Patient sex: M
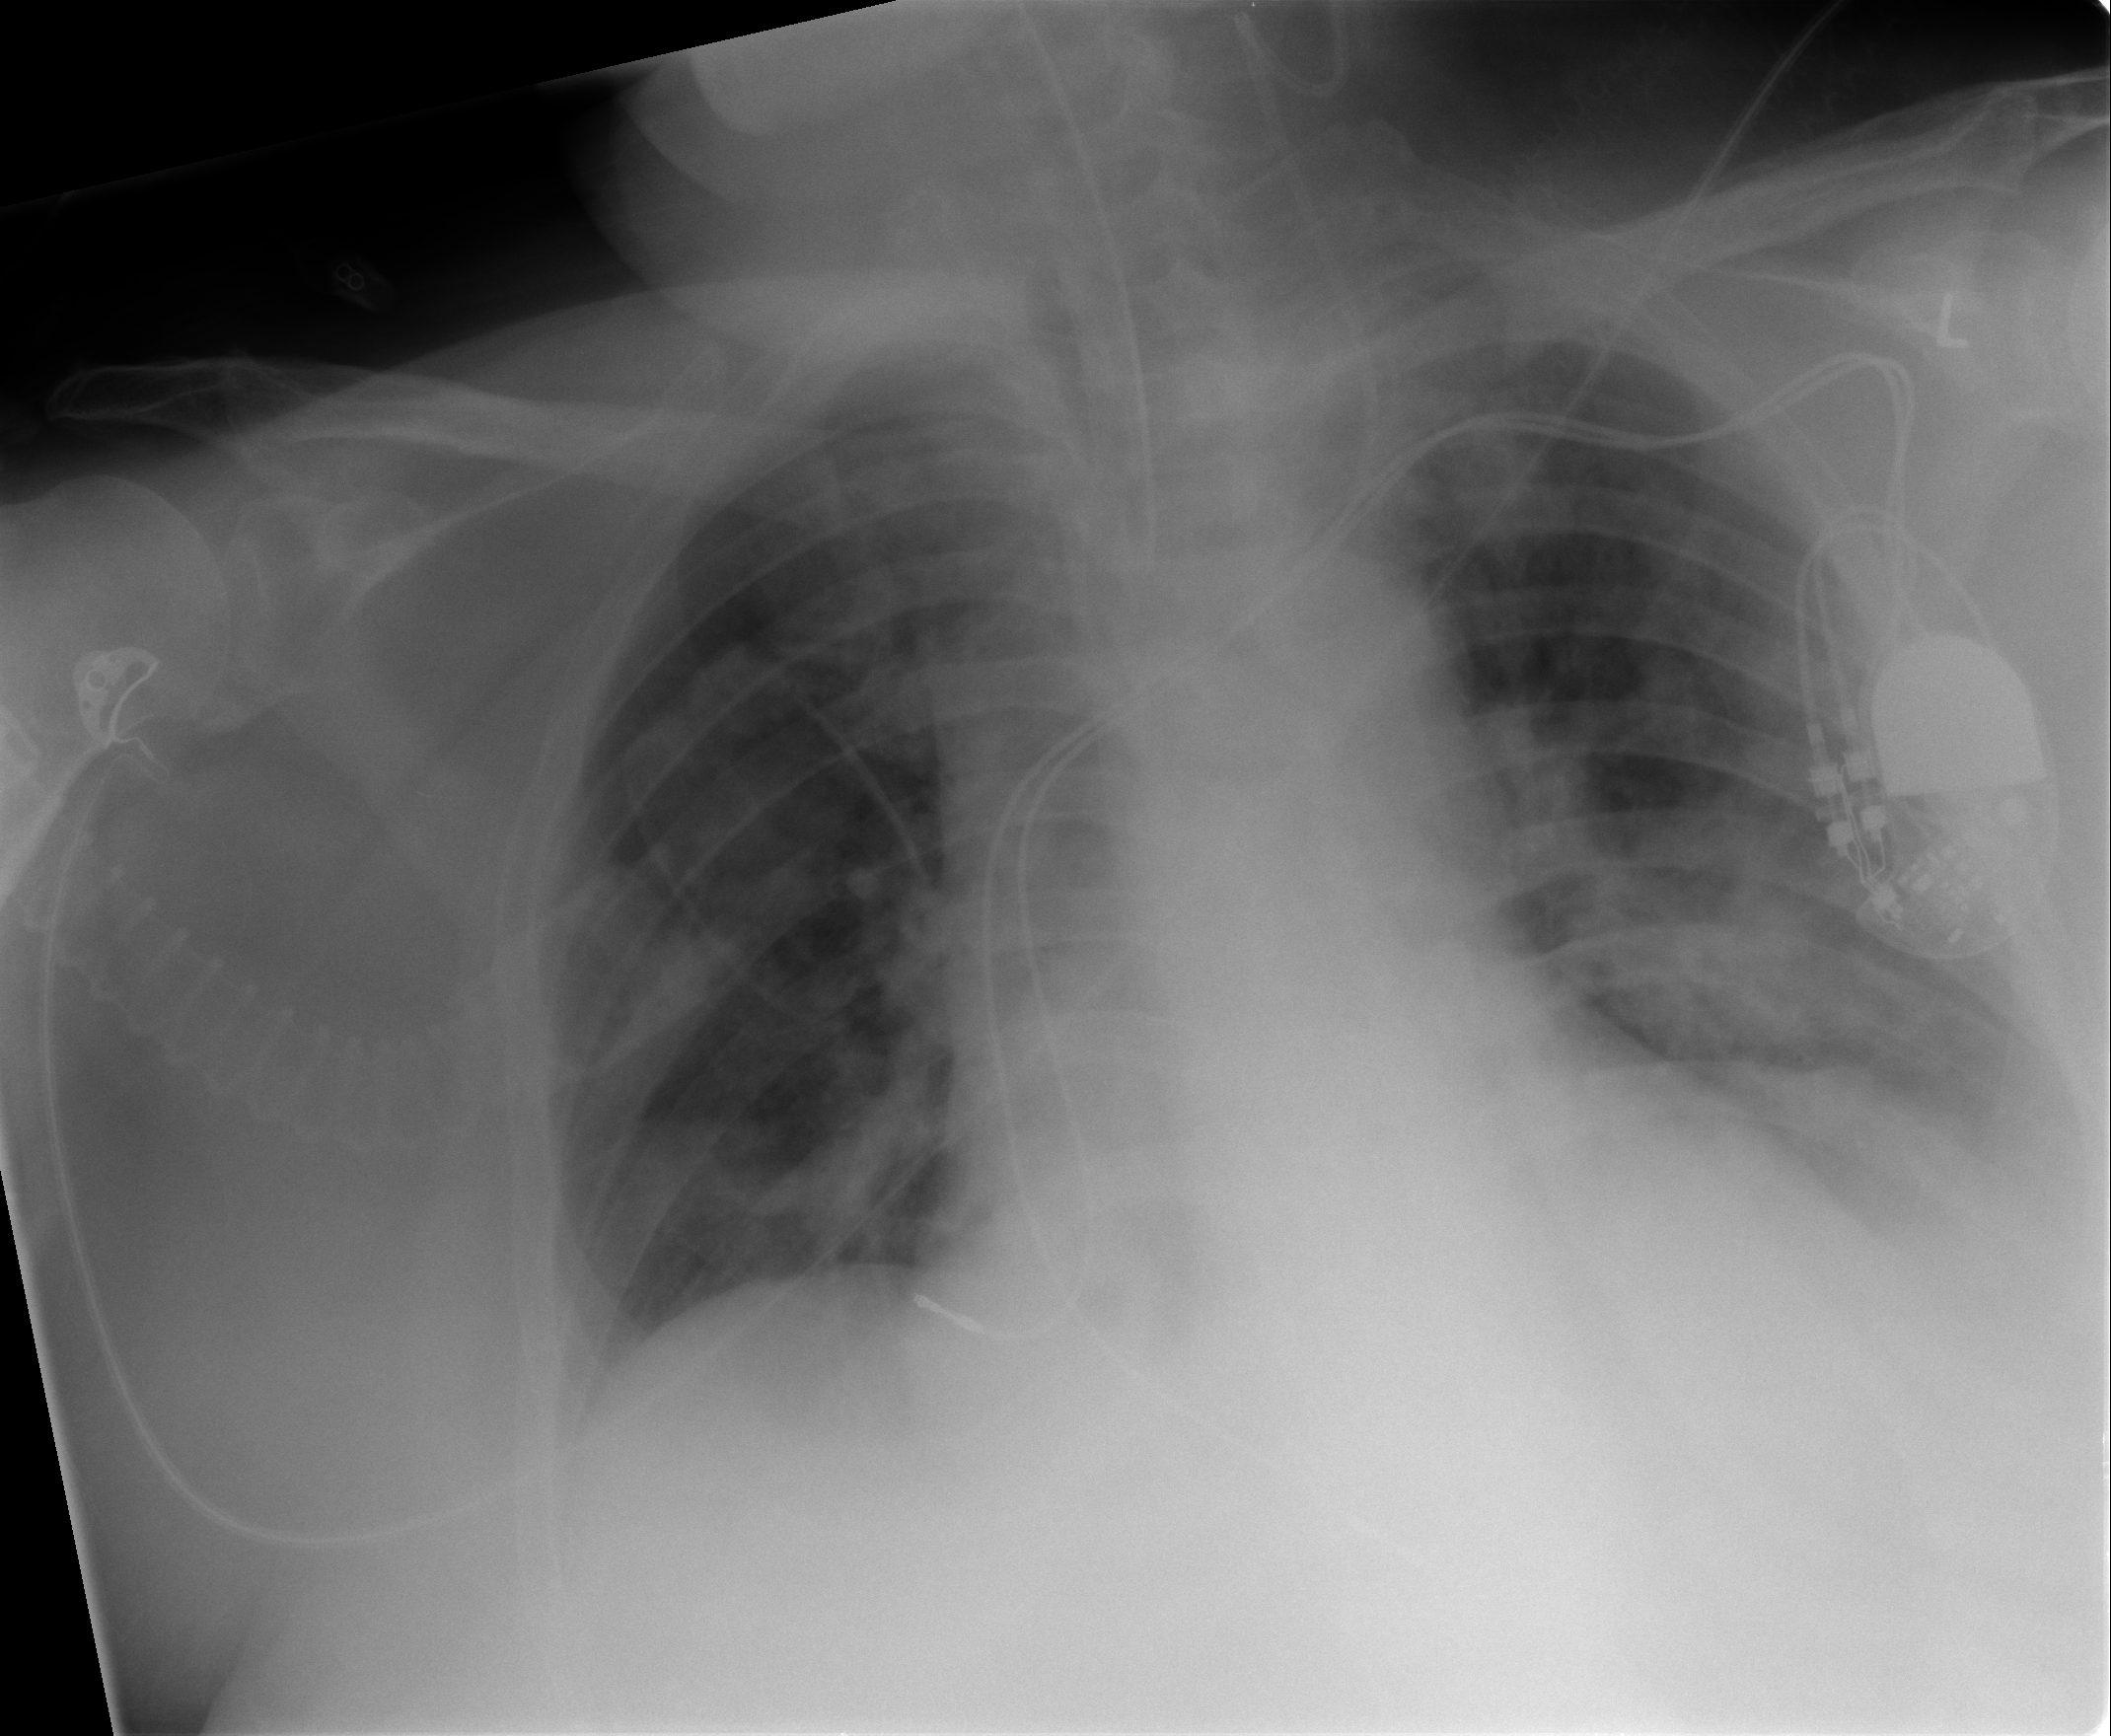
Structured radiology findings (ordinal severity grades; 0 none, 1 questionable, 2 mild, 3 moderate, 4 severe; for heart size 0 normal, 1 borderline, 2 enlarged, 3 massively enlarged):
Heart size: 0
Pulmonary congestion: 0
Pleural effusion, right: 0
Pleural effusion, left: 2
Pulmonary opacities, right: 3
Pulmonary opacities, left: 3
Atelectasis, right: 3
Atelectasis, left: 3